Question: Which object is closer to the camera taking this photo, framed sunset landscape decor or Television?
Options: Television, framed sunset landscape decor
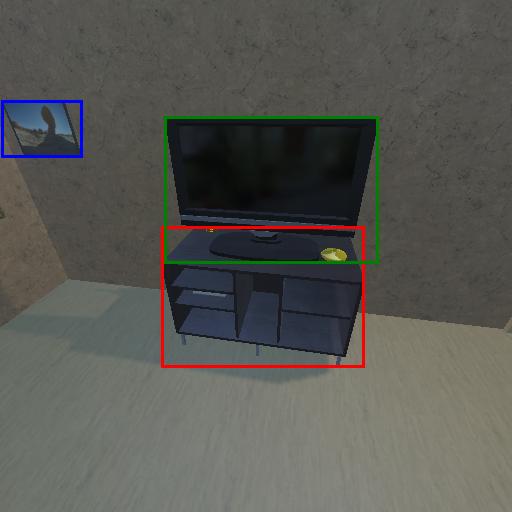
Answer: Television